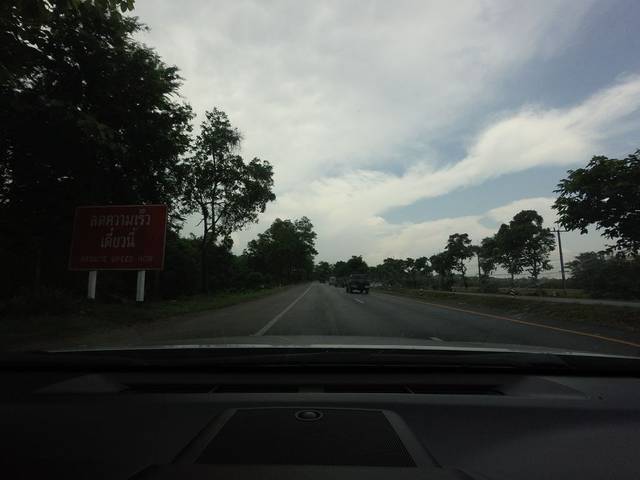
Region: Thailand
Coordinates: 7.419, 100.077